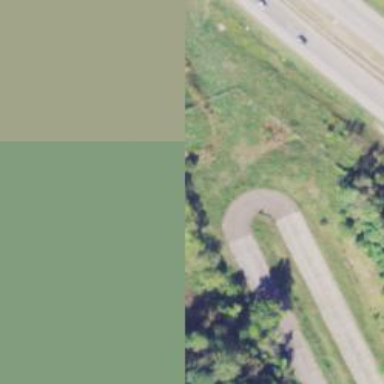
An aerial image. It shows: Unclassified road.